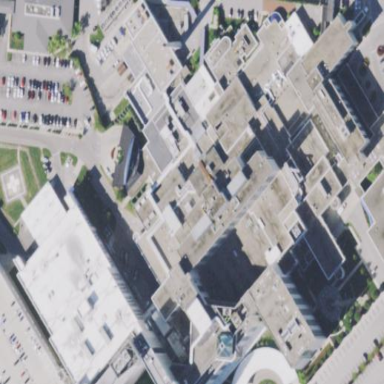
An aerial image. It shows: Hospital building.